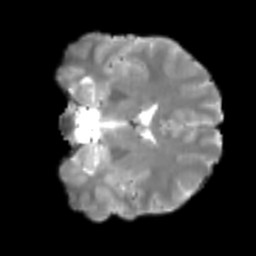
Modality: T2w
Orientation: coronal
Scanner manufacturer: siemens
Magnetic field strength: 3 T
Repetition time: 4 s
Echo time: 0.0594 s